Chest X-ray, PA view. Patient: 47 years old, sex M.
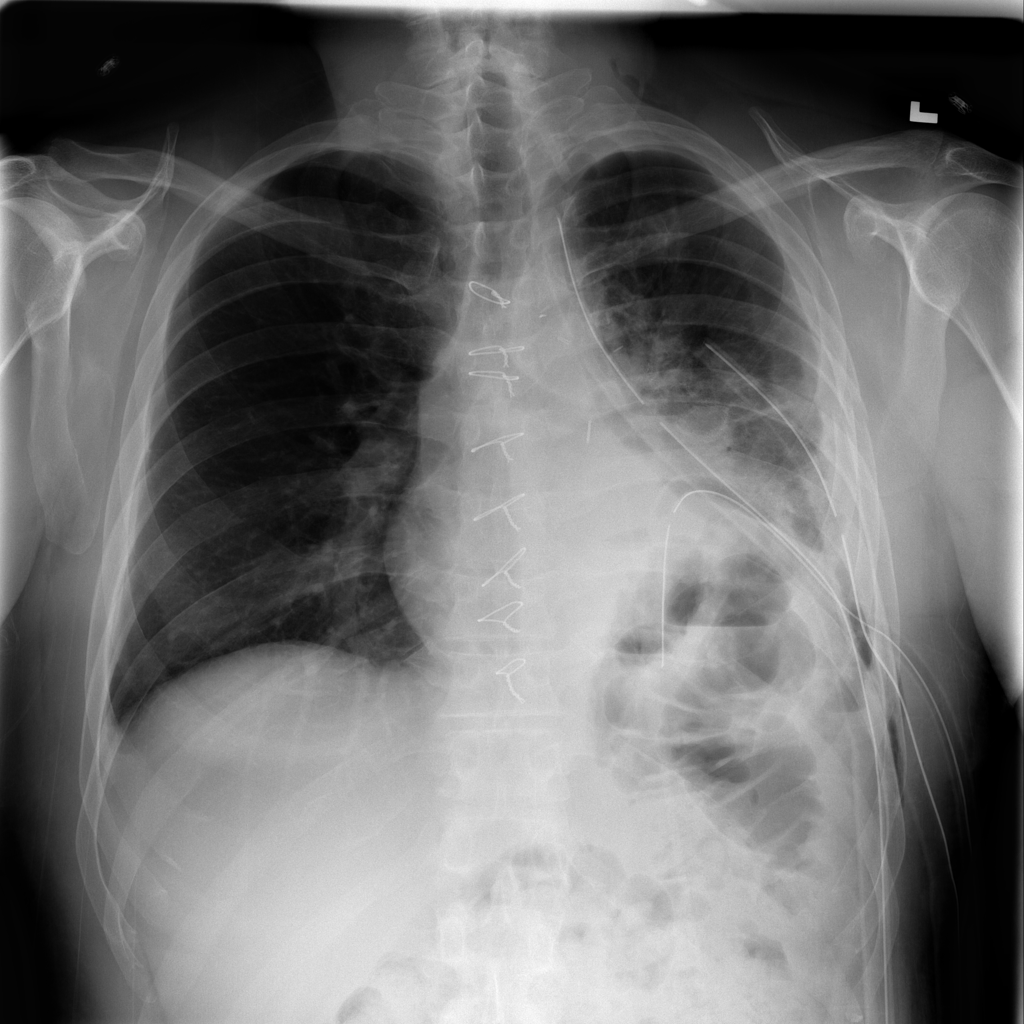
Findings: Pneumothorax